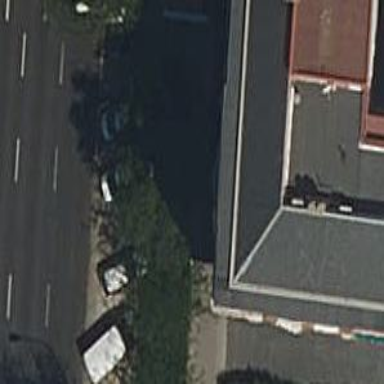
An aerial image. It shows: Cafe.